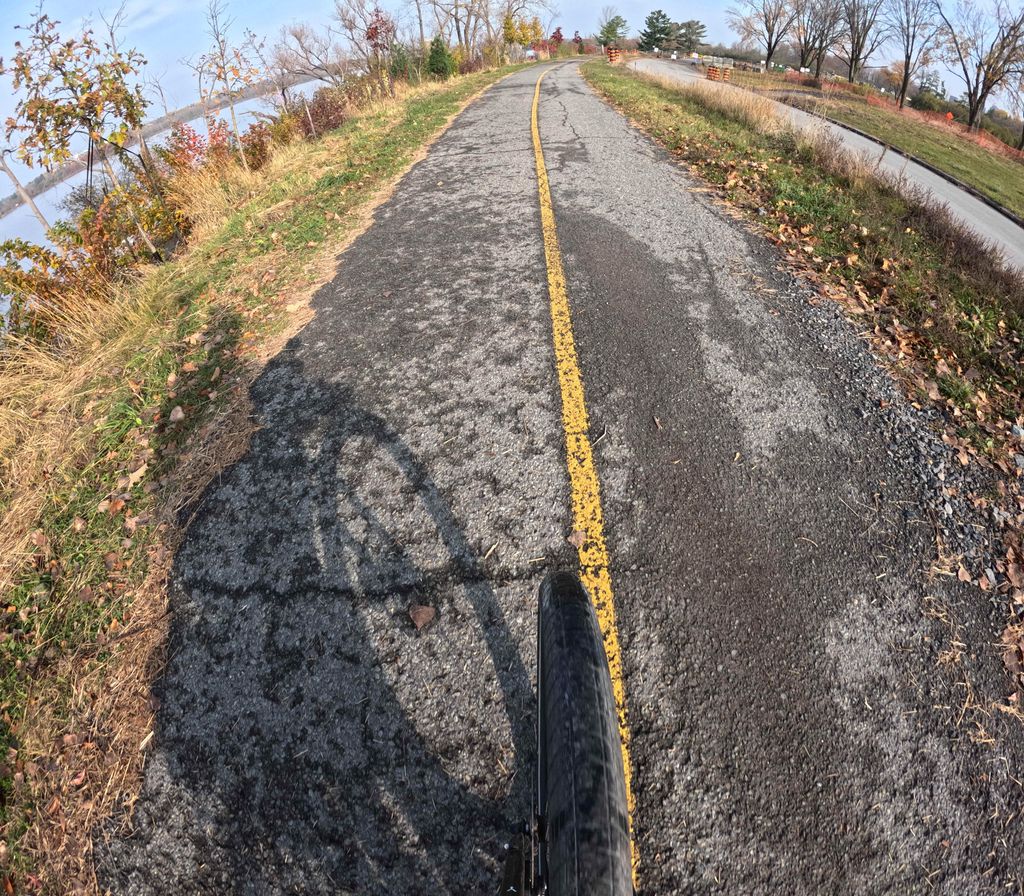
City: ottawa-gatineau